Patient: sex M, age 71
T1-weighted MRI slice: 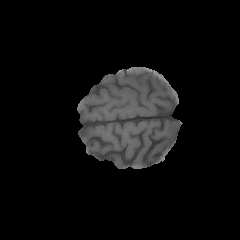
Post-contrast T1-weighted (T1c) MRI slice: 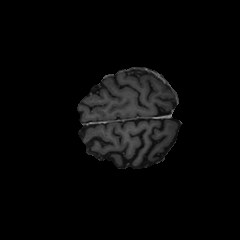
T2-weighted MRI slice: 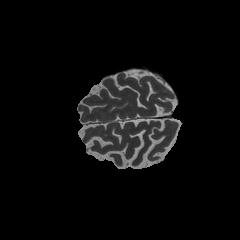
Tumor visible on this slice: no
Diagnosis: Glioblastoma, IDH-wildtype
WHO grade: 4